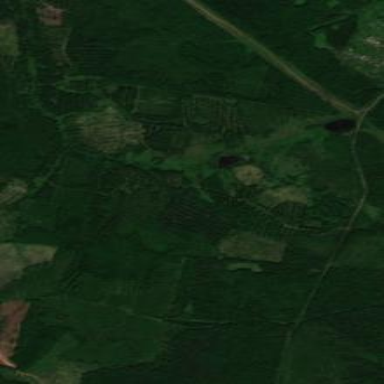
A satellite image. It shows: Clearcut man-made area surrounded by scrub vegetation.